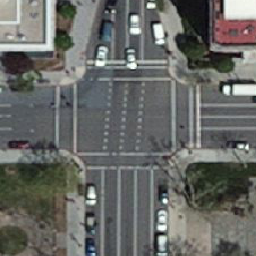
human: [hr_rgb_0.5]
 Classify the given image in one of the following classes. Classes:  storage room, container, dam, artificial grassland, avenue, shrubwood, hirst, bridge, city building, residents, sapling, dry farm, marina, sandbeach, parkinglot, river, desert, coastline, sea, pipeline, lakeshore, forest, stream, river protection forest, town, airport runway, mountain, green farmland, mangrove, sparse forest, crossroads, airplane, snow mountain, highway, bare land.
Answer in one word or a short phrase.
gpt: crossroads